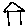
Label: house